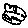
Label: cloud